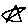
Label: star